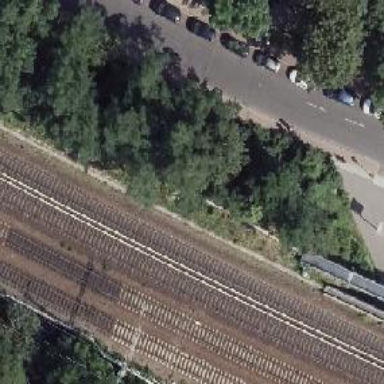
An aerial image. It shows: Railway signal.